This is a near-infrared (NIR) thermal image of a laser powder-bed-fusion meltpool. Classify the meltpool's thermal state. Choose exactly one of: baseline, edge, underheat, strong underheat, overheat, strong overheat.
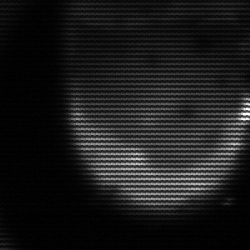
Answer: edge